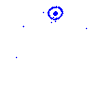
Particle: kaon